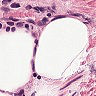
Metastatic tissue present: yes